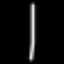
Label: line